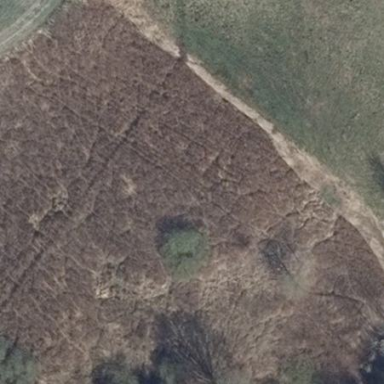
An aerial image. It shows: Beautiful wet meadow natural wetland.